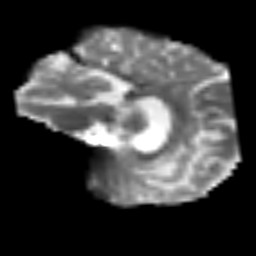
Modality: T2w
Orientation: sagittal
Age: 62
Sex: female
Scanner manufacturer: siemens
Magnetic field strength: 3 T
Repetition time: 3.2 s
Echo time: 0.081 s